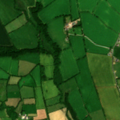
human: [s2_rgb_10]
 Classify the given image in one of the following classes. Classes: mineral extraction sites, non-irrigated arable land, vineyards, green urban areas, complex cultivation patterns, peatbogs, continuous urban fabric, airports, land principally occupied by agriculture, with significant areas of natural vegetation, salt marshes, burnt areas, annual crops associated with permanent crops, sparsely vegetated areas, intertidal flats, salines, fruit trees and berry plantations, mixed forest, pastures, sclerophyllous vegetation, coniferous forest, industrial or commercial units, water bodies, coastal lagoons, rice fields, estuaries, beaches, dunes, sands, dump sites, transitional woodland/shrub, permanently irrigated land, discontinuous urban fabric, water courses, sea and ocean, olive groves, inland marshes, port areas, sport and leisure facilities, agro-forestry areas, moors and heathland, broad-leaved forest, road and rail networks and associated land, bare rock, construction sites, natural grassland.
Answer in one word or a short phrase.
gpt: non-irrigated arable land, pastures, mixed forest